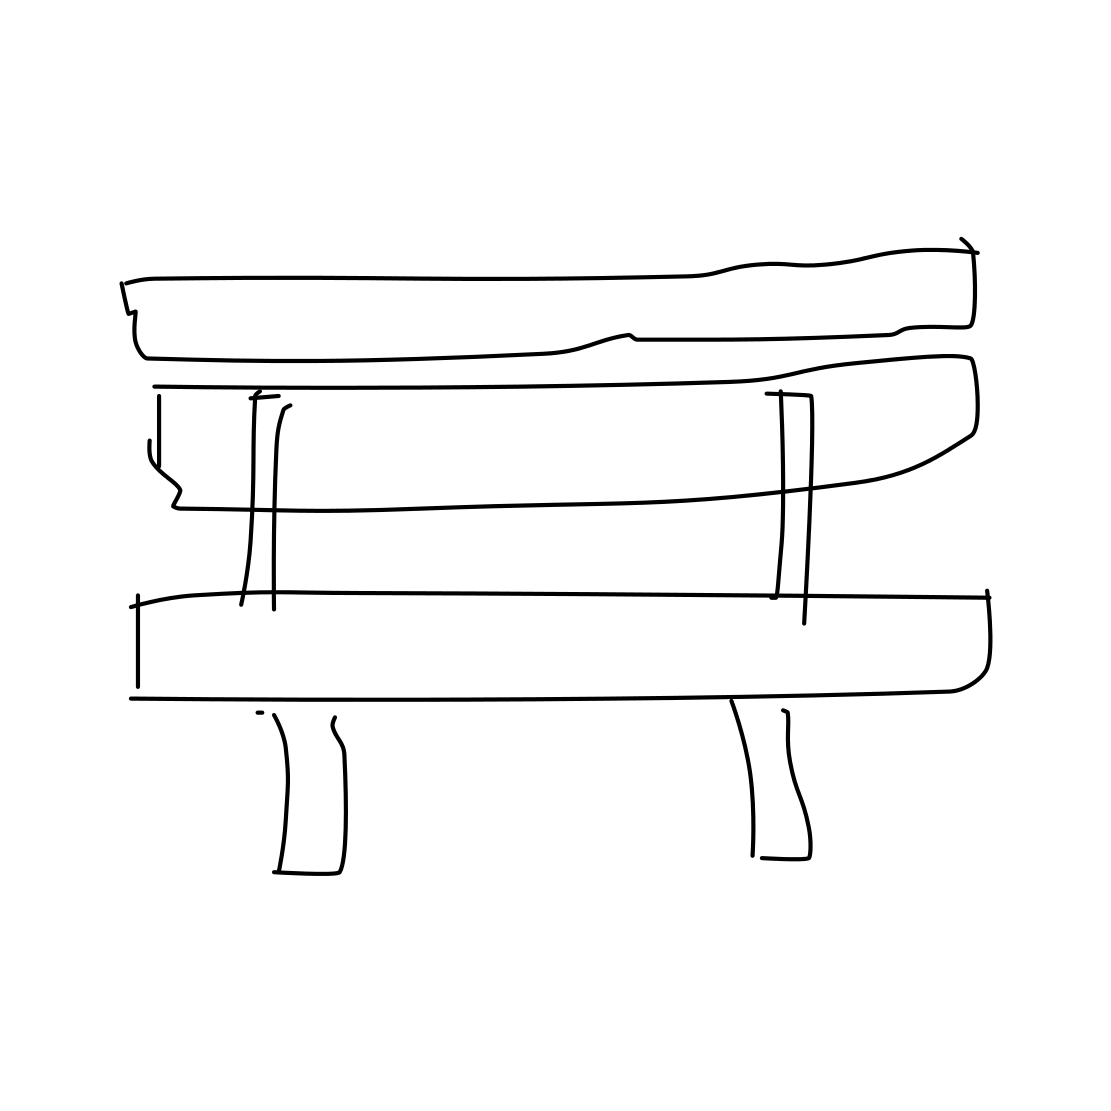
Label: bench